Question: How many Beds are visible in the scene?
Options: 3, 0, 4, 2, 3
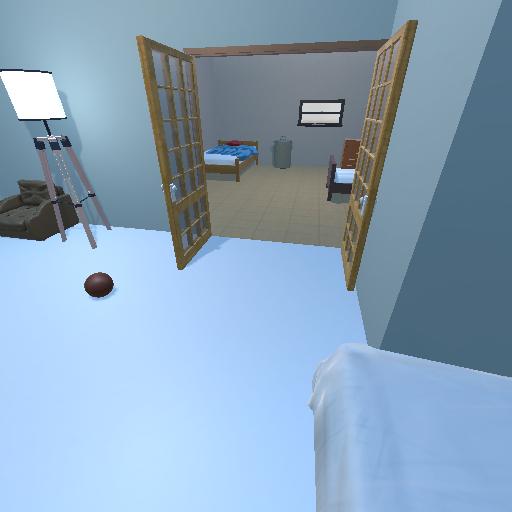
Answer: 3